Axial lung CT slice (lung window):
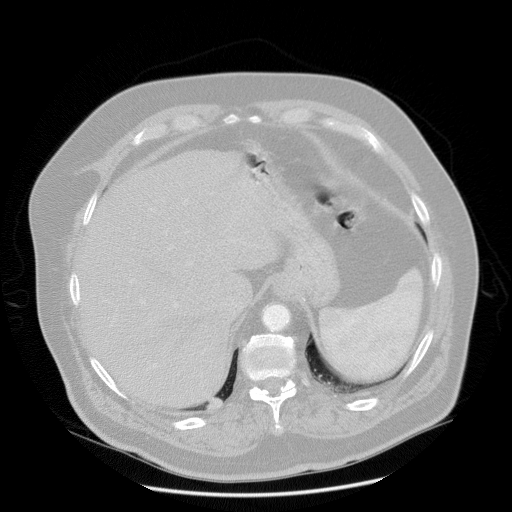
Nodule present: no